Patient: sex M, age 57
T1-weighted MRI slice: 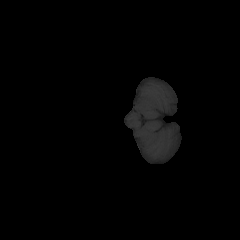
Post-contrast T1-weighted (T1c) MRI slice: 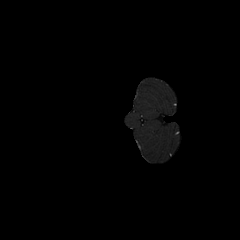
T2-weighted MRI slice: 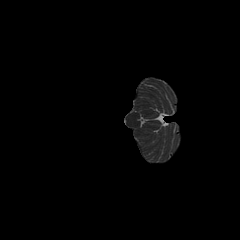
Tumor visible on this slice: no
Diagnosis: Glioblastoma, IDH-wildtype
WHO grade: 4